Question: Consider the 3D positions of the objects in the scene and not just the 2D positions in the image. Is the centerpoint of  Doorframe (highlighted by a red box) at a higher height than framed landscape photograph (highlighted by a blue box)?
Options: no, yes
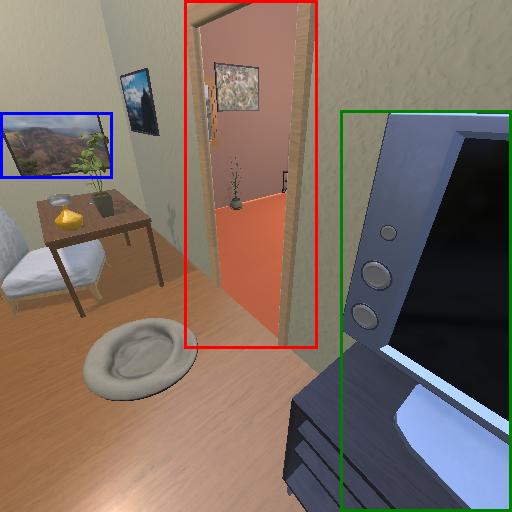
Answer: no